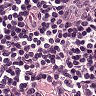
Metastatic tissue present: no